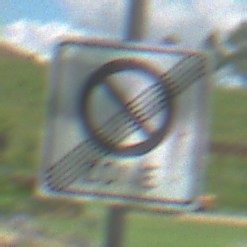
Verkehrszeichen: EndeEingeschraenktesHalteverbotZone
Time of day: Midday
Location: Outdoor (Nature)
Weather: PartlyCloudy
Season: NotSpecified
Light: Natural